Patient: sex F, age 52
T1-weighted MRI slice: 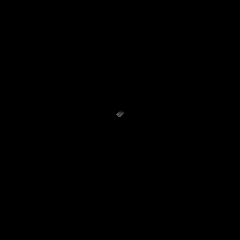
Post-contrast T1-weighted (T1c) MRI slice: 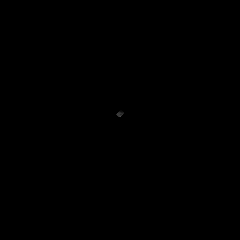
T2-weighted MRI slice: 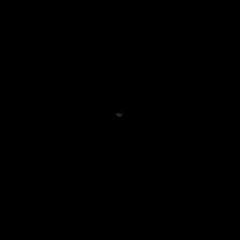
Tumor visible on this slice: no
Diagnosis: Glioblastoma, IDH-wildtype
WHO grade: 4